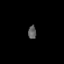
Tissue: prostate
Cell type: T cells
Senescence score: 0.3299
Nuclear area (px): 104
Mean DAPI intensity: 95.856